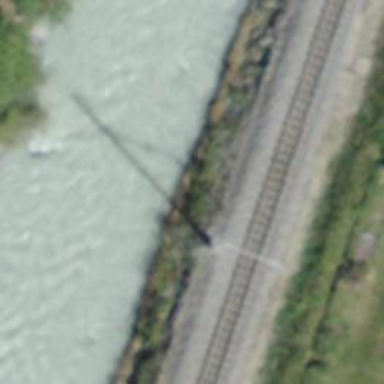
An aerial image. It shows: Catenary mast for power lines.